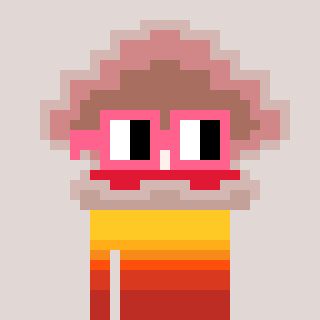
a pixel art character with square pink glasses, a oyster-shaped head and a bege-colored body on a warm background